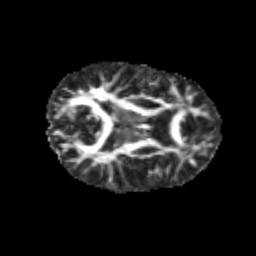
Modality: FA
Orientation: axial
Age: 11
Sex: male
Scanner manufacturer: siemens
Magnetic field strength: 3 T
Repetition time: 3.8 s
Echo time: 0.07 s